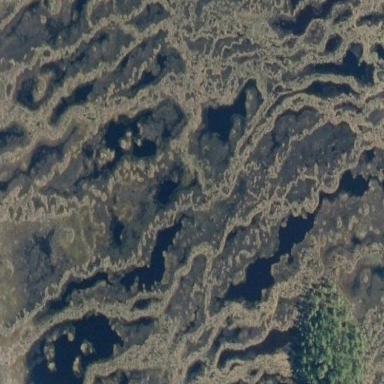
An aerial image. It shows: Pond with natural water.